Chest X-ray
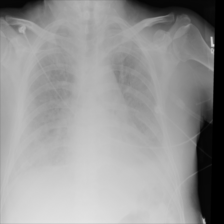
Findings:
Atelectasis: negative
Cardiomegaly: negative
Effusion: positive
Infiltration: positive
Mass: negative
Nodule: negative
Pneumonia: negative
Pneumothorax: negative
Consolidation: negative
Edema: negative
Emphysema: negative
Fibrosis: negative
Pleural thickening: negative
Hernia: negative